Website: lowes
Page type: billing-address
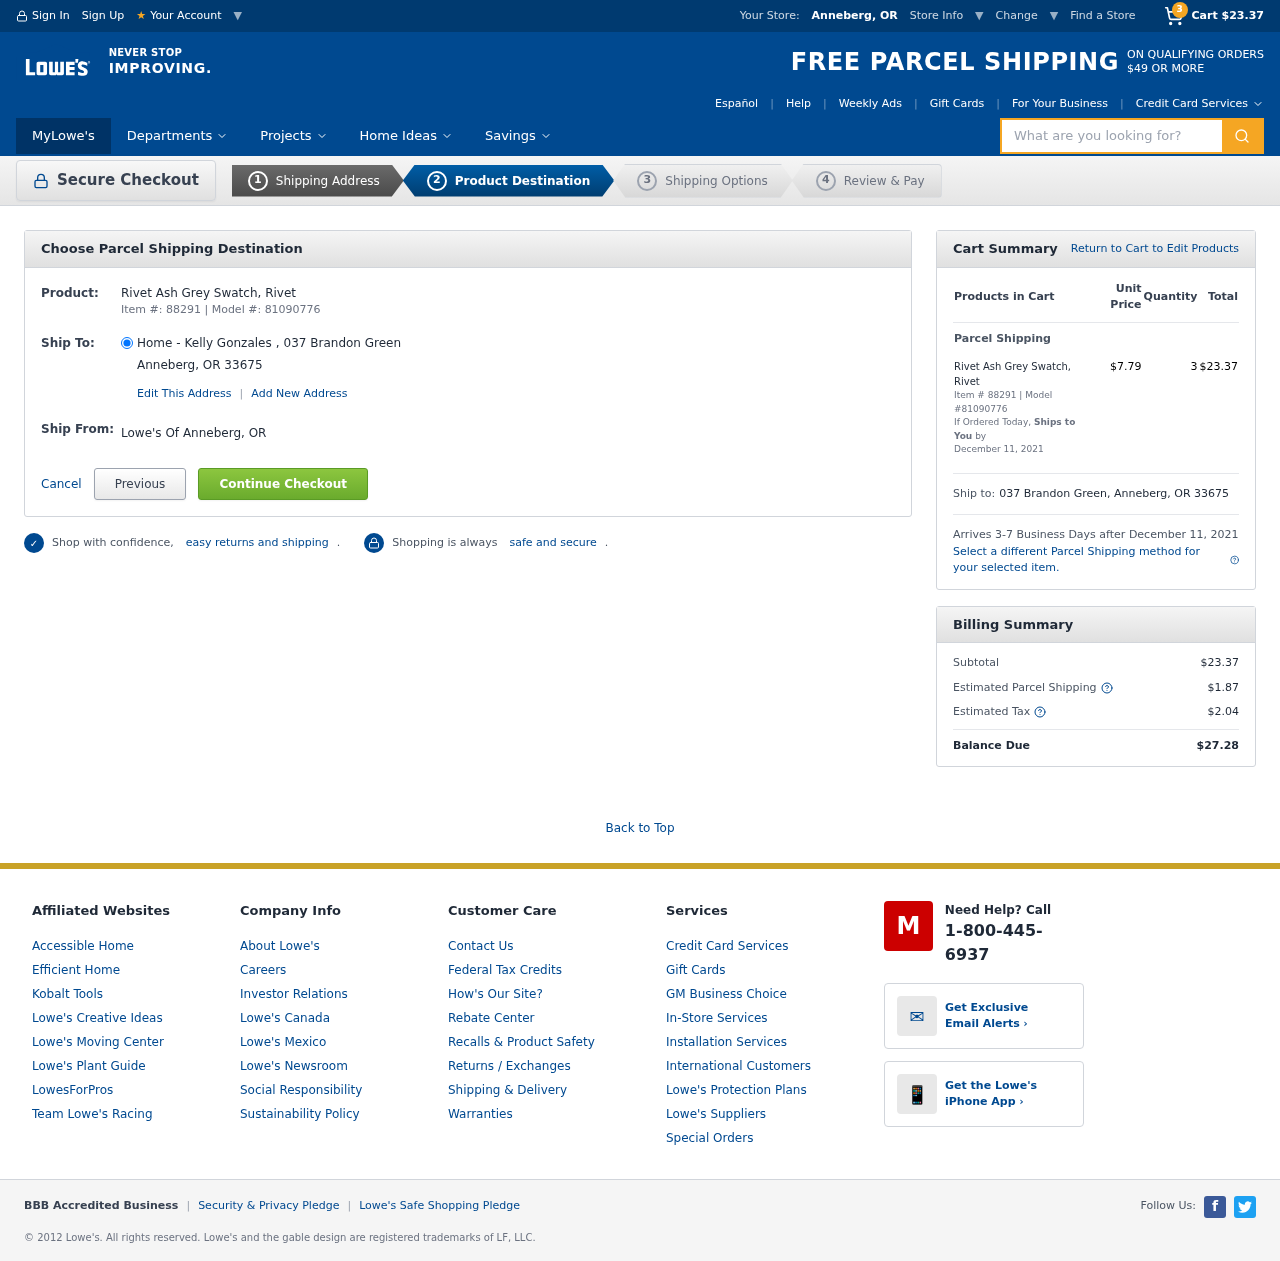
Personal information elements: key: PII_ADDRESS
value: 037 Brandon Green, Anneberg, OR 33675
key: PII_CITY_STATE
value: Anneberg, OR
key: PII_CITY_STATE_ZIP
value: Anneberg, OR 33675
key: PII_FULLNAME
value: Kelly Gonzales
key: PII_STREET
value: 037 Brandon Green
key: PII_CITY_STATE2
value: Anneberg, OR
Product elements: key: PRODUCT1_NAME
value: Rivet Ash Grey Swatch, Rivet
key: PRODUCT1_PRICE
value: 7.79
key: PRODUCT1_QUANTITY
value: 3
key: PRODUCT1_ITEM_NUMBER
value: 88291
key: PRODUCT1_MODEL_NUMBER
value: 81090776
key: PRODUCT1_NAME2
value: Rivet Ash Grey Swatch, Rivet
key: PRODUCT1_ITEM_NUMBER2
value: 88291
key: PRODUCT1_MODEL_NUMBER2
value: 81090776
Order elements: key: ORDER_NUM_ITEMS
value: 3
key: ORDER_SUBTOTAL
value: $23.37
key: ORDER_SHIPPING_DATE
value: December 11, 2021
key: ORDER_SHIPPING_DATE2
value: December 11, 2021
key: ORDER_SUBTOTAL2
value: $23.37
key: ORDER_SHIPPING_COST
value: $1.87
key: ORDER_TAX
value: $2.04
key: ORDER_TOTAL
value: $27.28
Search elements: key: HEADER_SEARCH
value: What are you looking for?